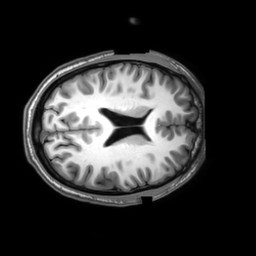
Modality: T1w
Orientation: axial
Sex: female
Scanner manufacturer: philips
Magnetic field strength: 3 T
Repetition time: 0.01233 s
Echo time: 0.003478 s